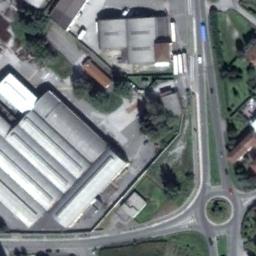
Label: roundabout